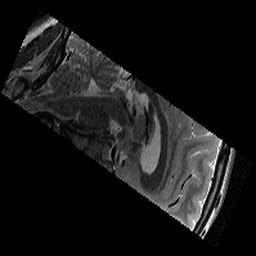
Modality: T2w
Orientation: sagittal
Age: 13
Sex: female
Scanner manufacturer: siemens
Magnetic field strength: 3 T
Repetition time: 9.23 s
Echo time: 0.067 s